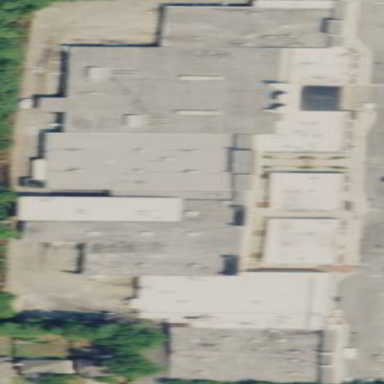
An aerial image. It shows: Mall building.